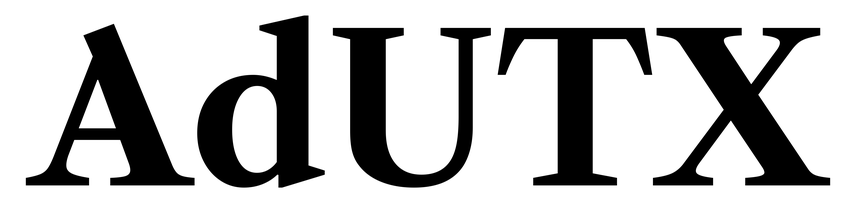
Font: LibreCaslonText_Bold